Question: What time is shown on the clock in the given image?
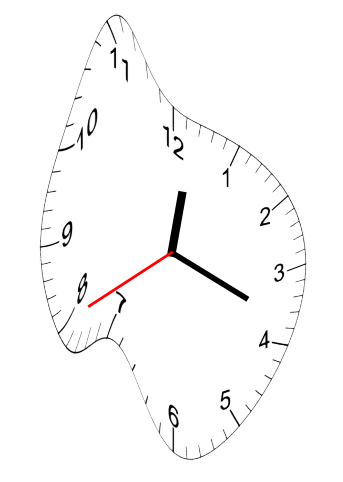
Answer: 12:18:40